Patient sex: M
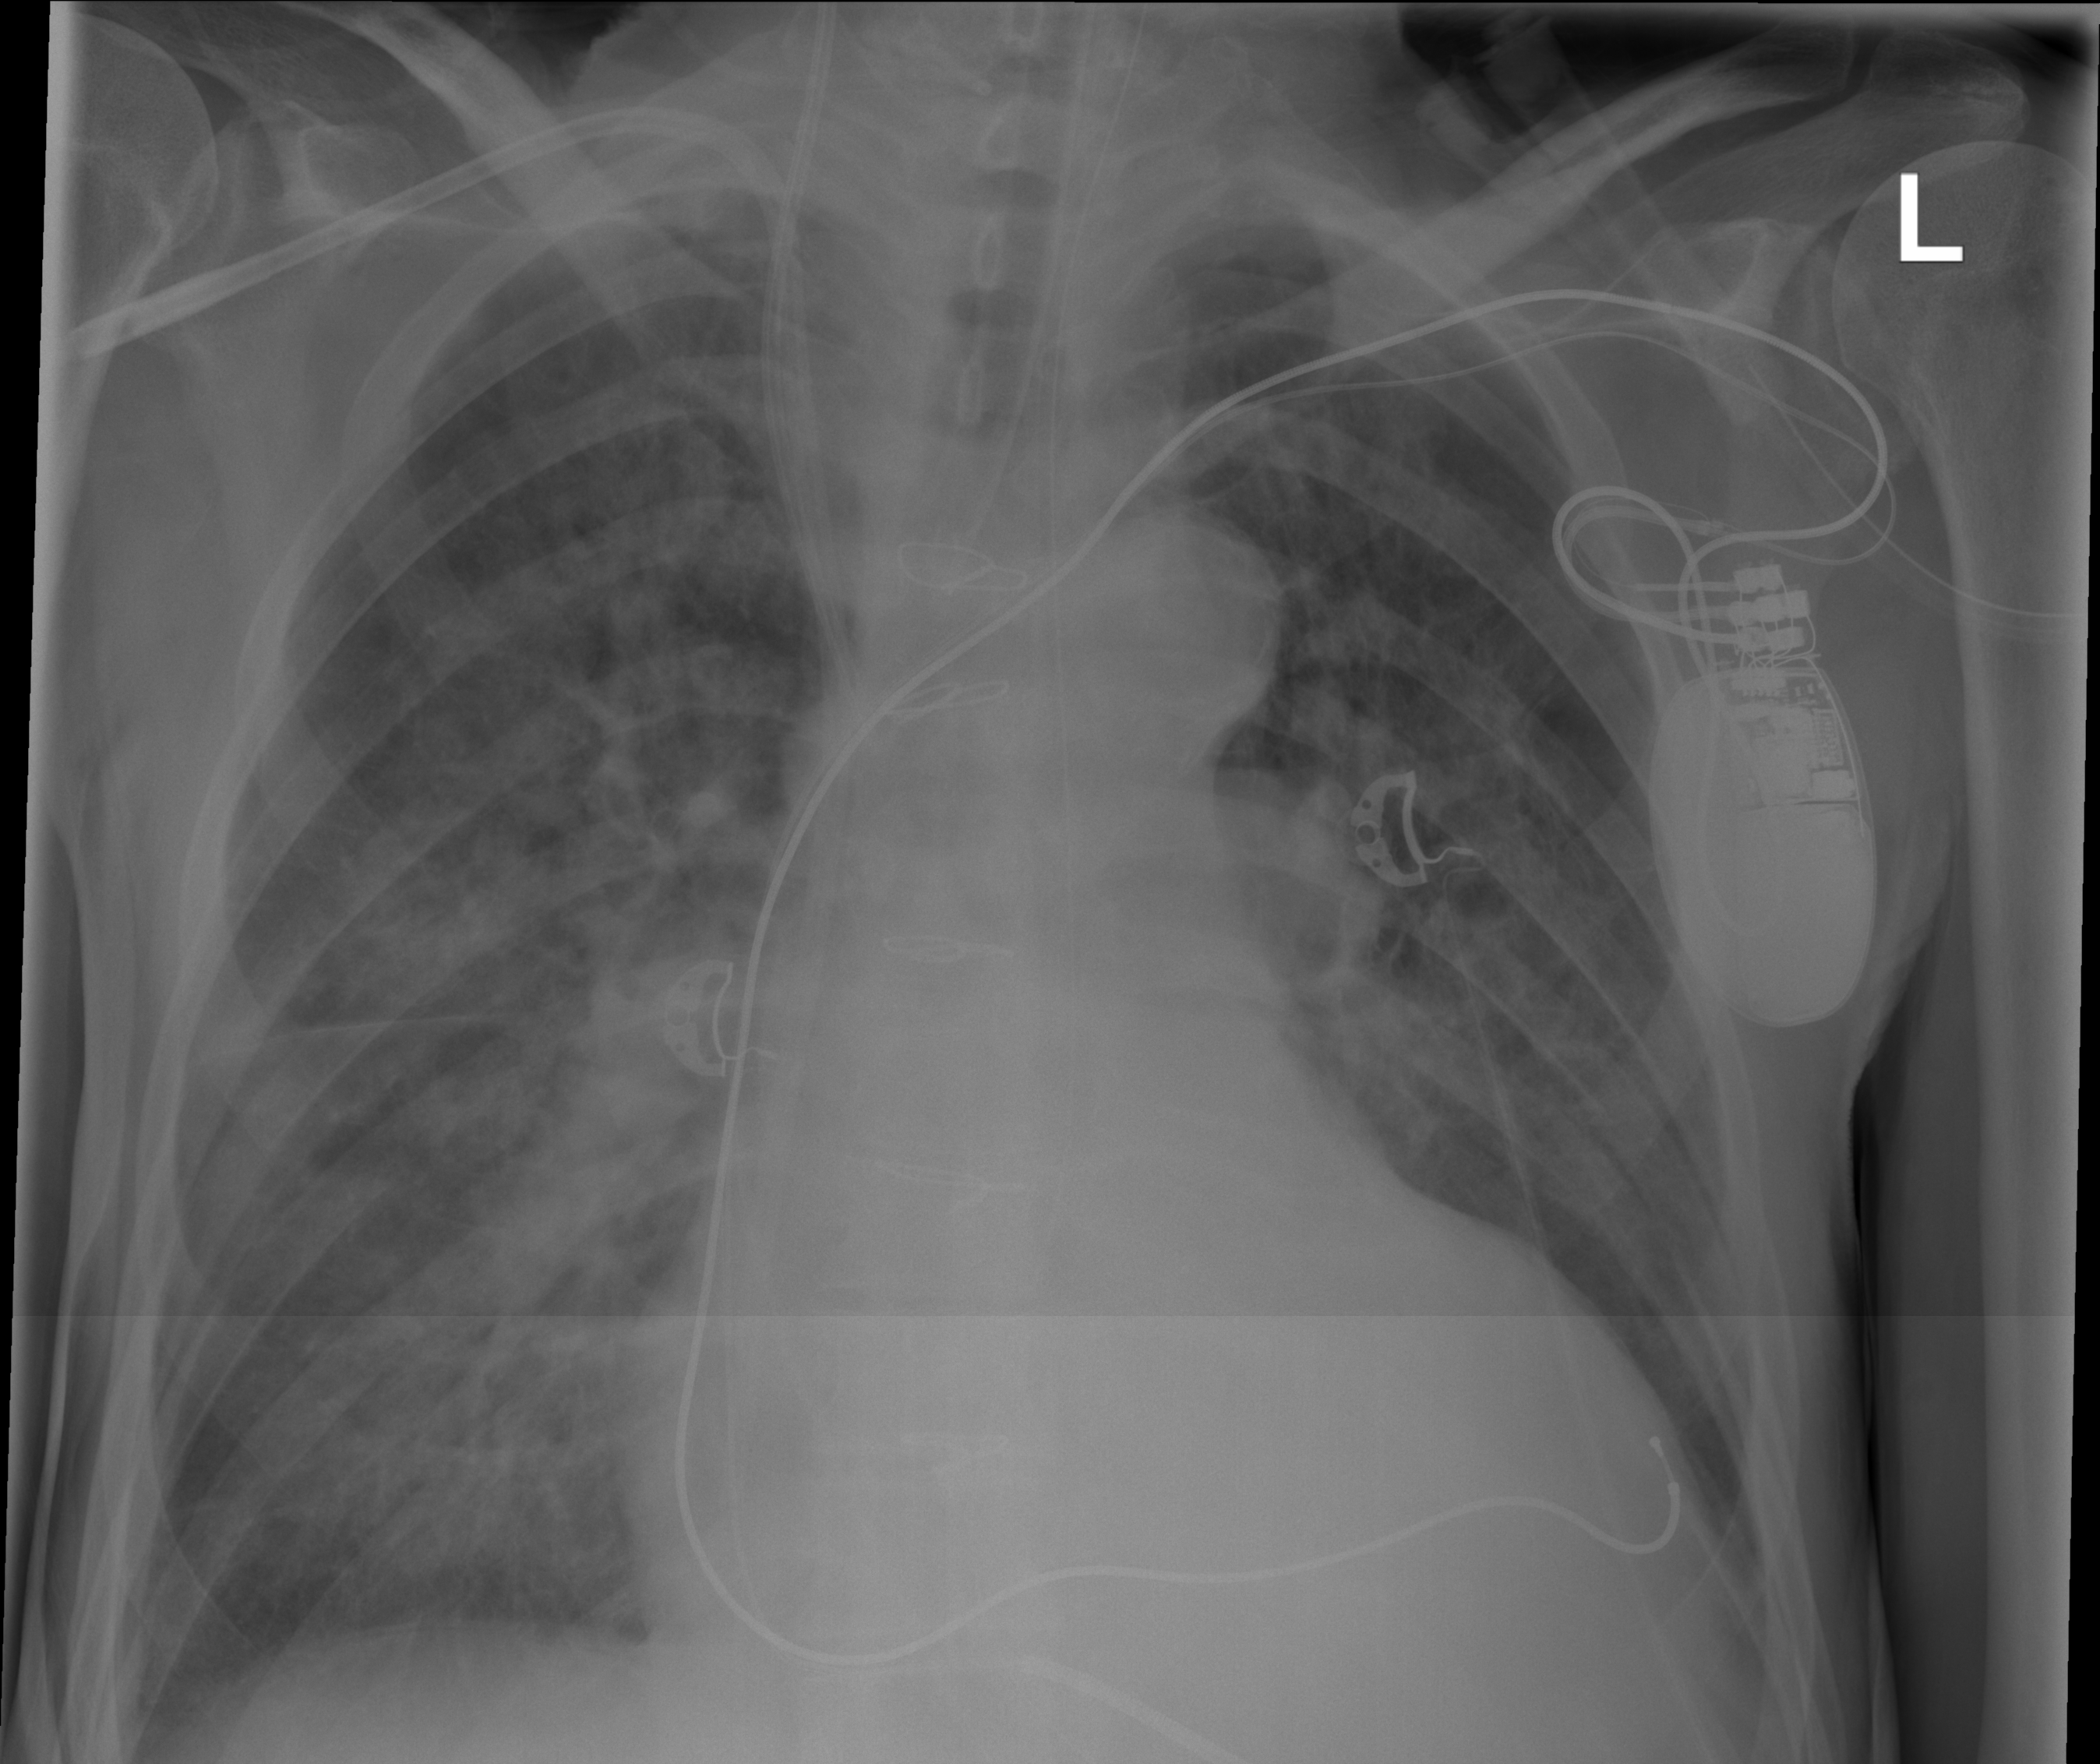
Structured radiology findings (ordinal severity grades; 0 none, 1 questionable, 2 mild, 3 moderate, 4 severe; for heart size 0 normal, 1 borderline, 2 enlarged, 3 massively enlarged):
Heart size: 2
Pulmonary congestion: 0
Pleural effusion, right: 2
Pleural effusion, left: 1
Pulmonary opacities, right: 4
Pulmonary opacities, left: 3
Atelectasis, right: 0
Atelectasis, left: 0